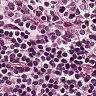
Metastatic tissue present: no